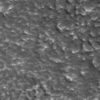
Label: not_dusty